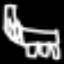
Label: chair